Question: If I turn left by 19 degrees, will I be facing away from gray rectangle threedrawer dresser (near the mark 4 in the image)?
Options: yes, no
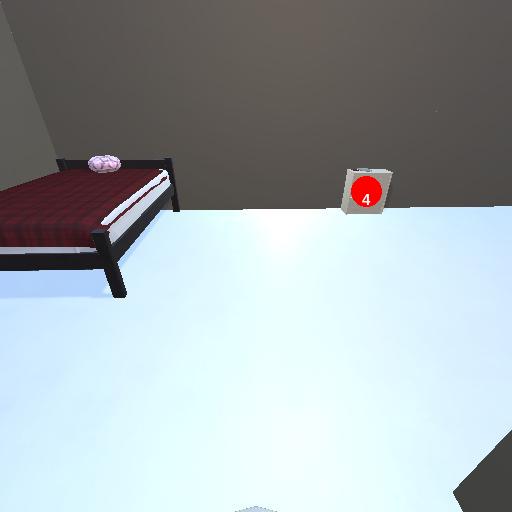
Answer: yes